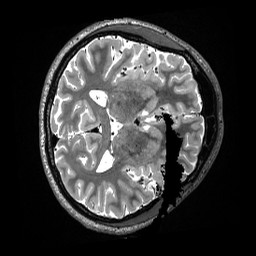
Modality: T2w
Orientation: axial
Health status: healthy
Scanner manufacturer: siemens
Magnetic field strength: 3 T
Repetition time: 3.2 s
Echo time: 0.563 s